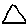
Label: triangle